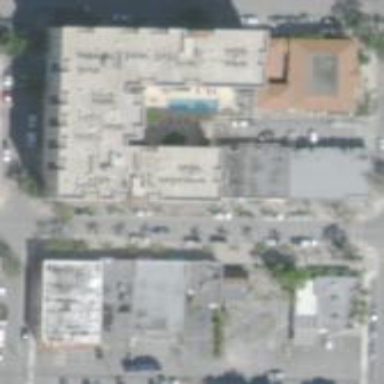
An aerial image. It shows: Building with both apartments and commercial spaces.